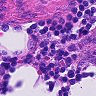
Metastatic tissue present: no